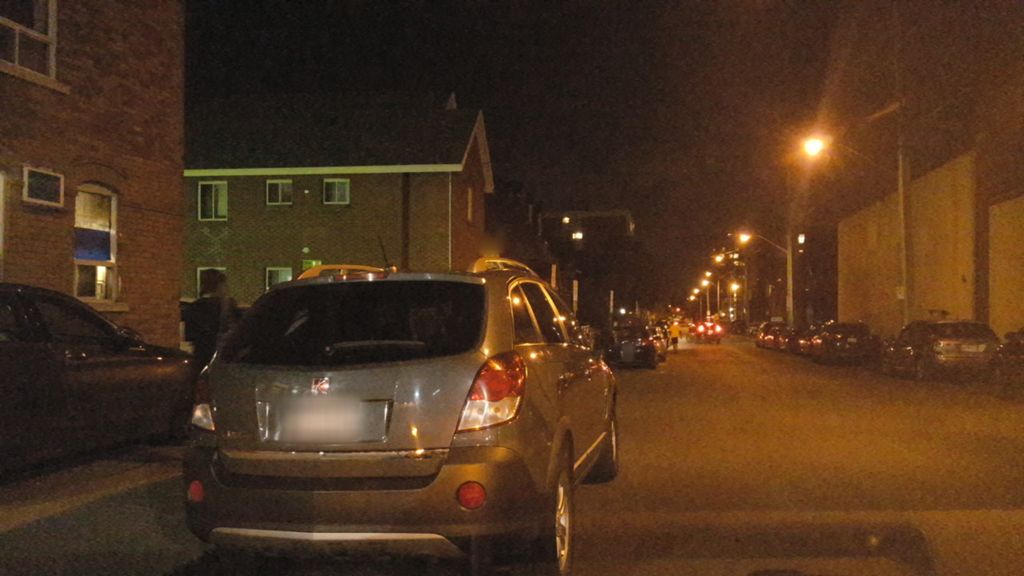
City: ottawa-gatineau